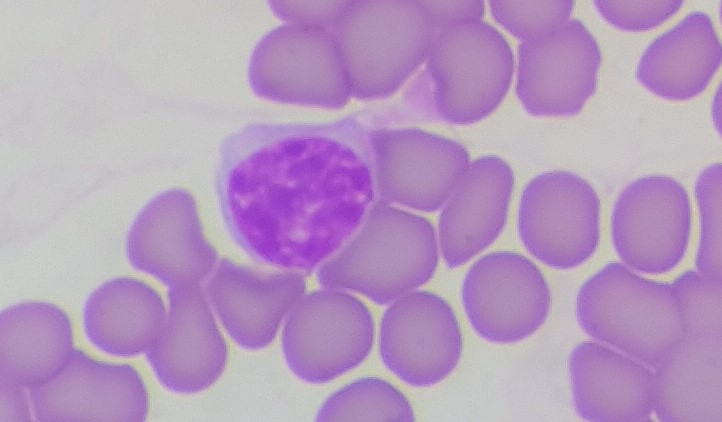
White blood cell type: Lymphocyte